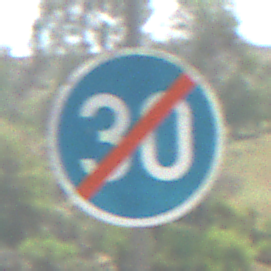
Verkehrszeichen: EndeMindestgeschwindigkeit
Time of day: Midday
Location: Outdoor (Nature)
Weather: PartlyCloudy
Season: NotSpecified
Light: Natural